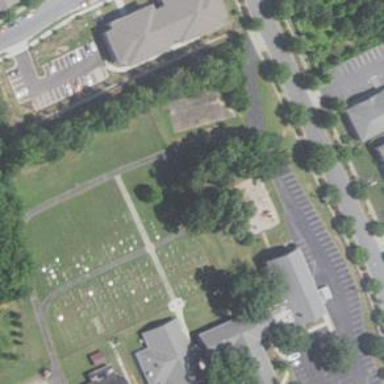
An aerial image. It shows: Cemetery.